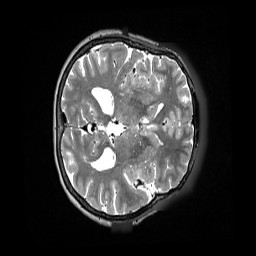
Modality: T2w
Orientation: axial
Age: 58
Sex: male